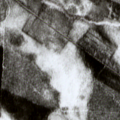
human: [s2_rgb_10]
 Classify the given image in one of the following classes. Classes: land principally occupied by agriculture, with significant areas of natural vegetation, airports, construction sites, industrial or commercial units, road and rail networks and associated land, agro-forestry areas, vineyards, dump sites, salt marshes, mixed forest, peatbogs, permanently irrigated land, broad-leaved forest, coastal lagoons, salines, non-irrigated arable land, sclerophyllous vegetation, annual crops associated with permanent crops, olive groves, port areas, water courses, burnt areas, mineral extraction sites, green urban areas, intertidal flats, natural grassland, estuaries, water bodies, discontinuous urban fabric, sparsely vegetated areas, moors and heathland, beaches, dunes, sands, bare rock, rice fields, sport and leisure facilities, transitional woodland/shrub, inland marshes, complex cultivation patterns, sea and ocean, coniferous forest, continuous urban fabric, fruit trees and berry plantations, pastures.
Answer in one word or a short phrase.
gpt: coniferous forest, mixed forest, transitional woodland/shrub, peatbogs